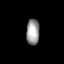
Tissue: prostate
Cell type: Endothelial cells
Senescence score: 0.7364
Nuclear area (px): 336
Mean DAPI intensity: 153.015